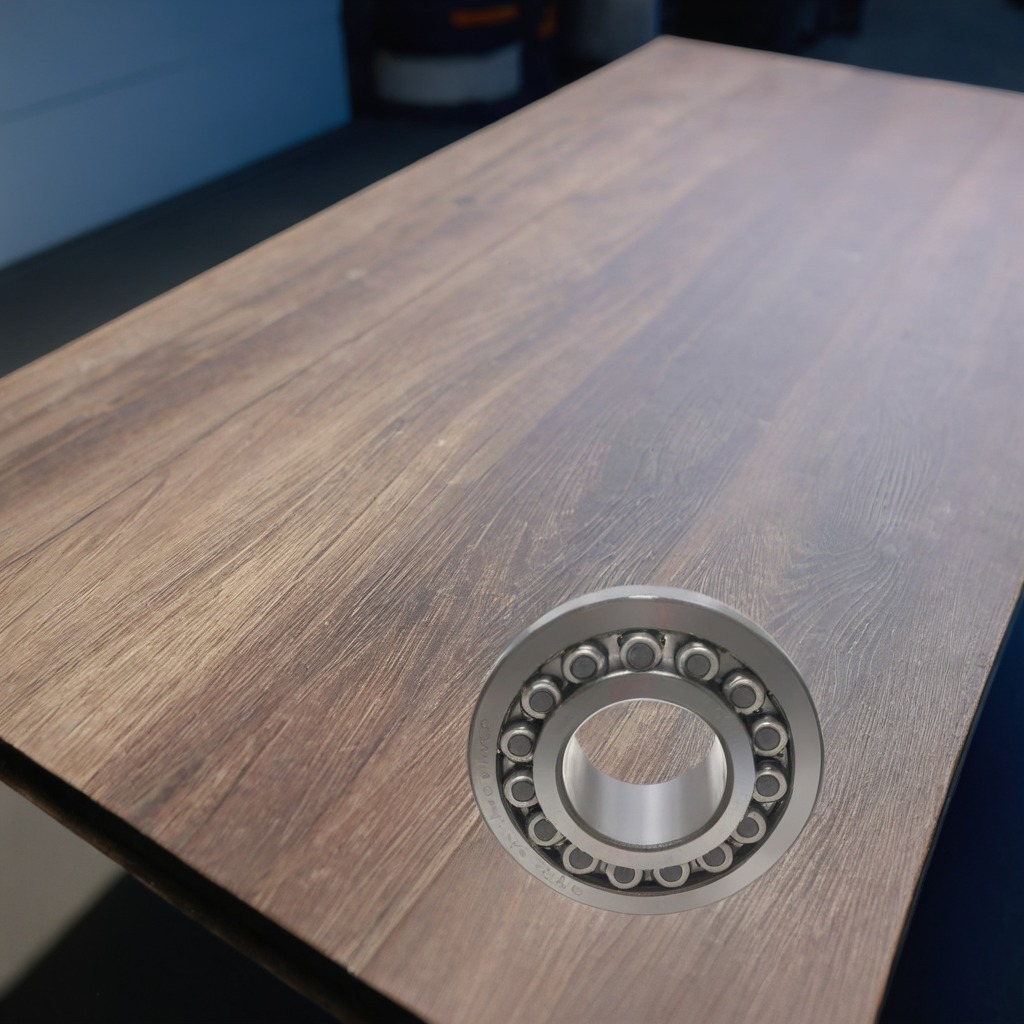
A metal ball bearing is lying on the table.